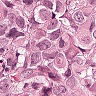
Metastatic tissue present: yes